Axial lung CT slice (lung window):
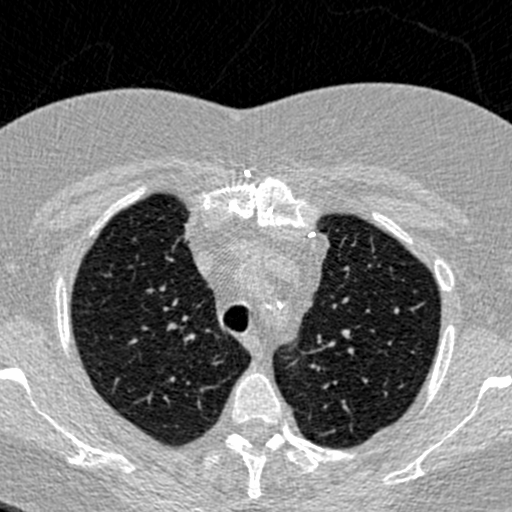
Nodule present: no